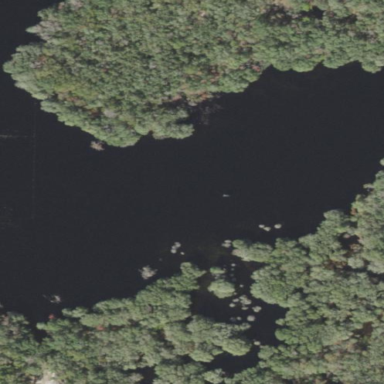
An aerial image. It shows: Serene pond surrounded by nature.